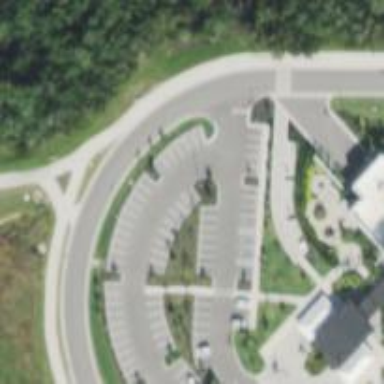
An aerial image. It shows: Parking space is available.